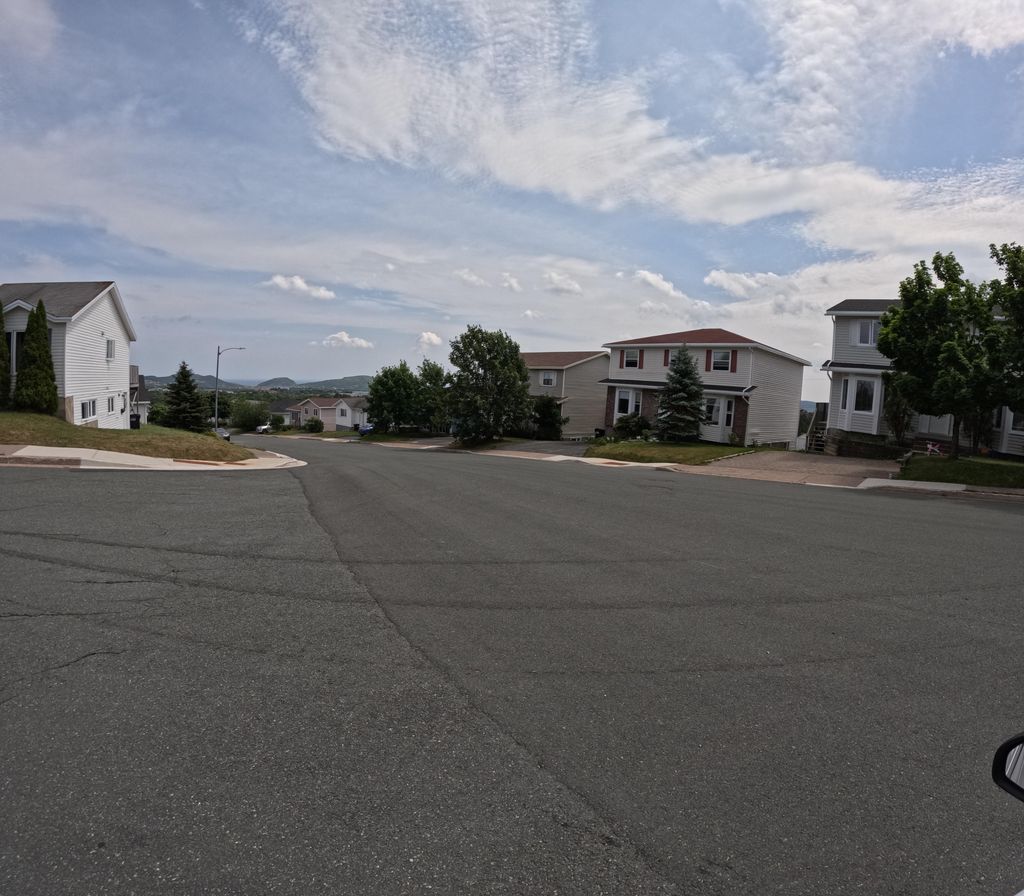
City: st_johns